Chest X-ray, PA view. Patient: 47 years old, sex F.
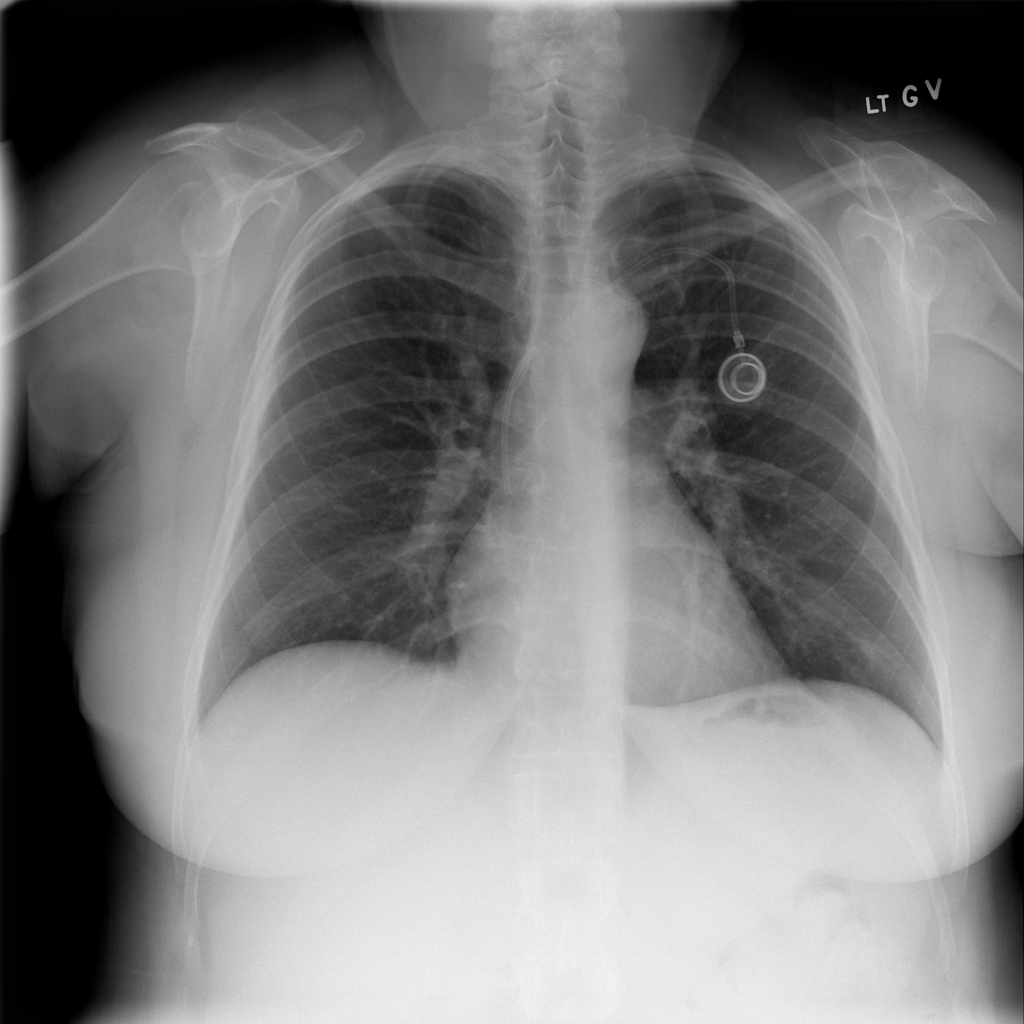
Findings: No Finding